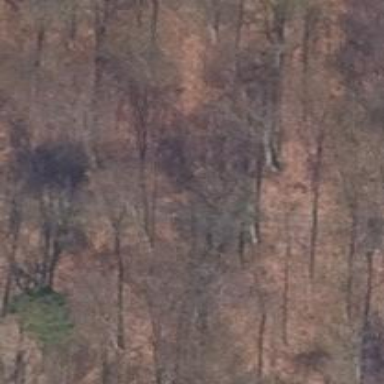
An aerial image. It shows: Hunting stand.